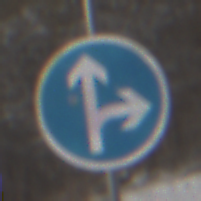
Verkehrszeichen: VorgeschriebeneFahrtrichtungGeradeausOderRechts
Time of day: MorningAfternoon
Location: Outdoor (Nature)
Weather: PartlyCloudy
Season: Winter
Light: Natural